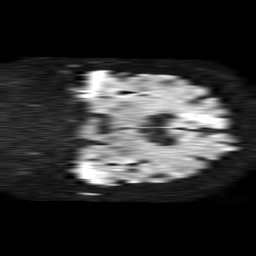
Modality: TRACE
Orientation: coronal
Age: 85
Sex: female
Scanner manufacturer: philips
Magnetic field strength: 1.5 T
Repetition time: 4.6 s
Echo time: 0.09059 s